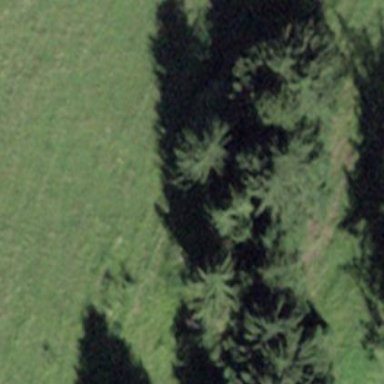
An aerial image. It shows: Forest area.